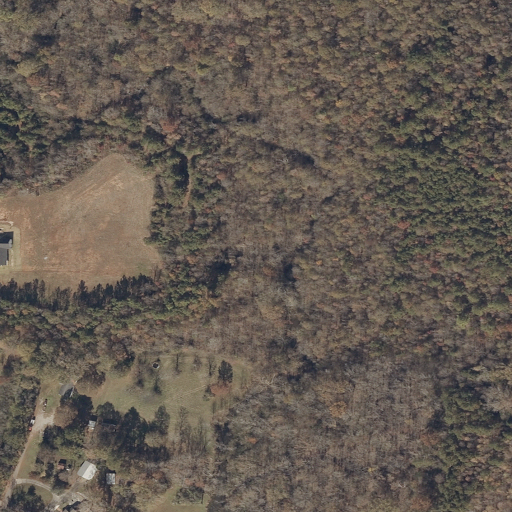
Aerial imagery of valley in Alabama named Cahaba Valley containing woody wetlands, mixed forest, deciduous forest, open development, grassland, pasture, evergreen forest, and low intensity development